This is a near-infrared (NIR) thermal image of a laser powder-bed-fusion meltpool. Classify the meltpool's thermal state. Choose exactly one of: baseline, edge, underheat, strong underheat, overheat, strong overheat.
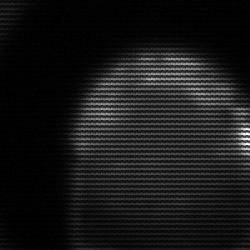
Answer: edge